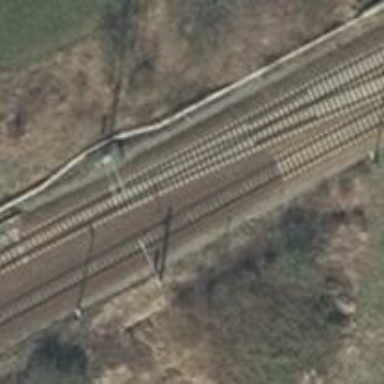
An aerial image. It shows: Railway track with contact lines for electrification.